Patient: sex F, age 62
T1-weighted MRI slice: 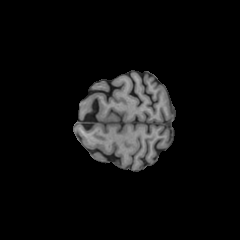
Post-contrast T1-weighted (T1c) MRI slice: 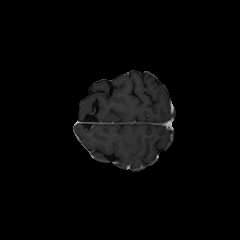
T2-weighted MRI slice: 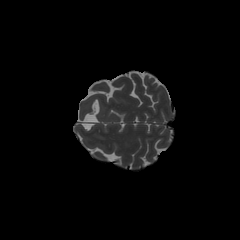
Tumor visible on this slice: no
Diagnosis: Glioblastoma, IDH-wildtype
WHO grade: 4